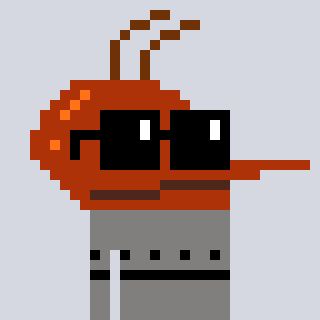
a pixel art character with square black sunglasses, a mosquito-shaped head and a bluegrey-colored body on a cool background